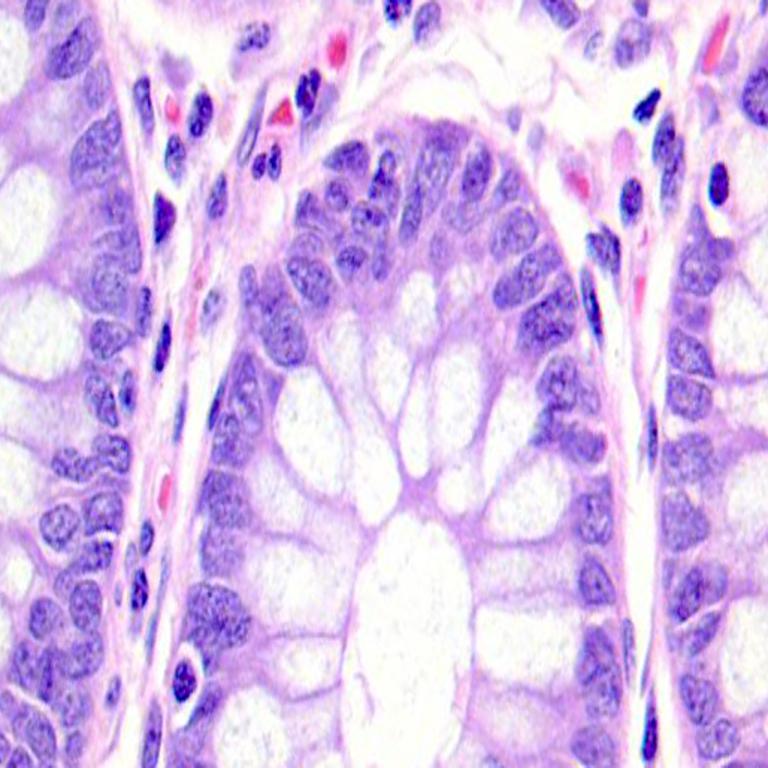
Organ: colon
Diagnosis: benign